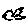
Label: bird